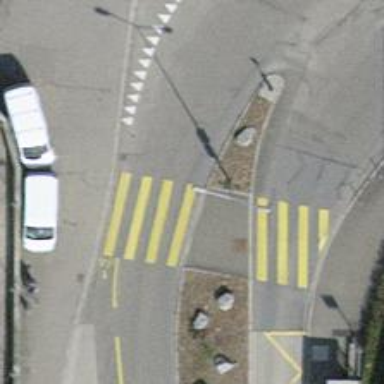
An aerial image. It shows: Marked crossing on asphalt footway.